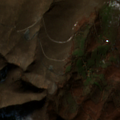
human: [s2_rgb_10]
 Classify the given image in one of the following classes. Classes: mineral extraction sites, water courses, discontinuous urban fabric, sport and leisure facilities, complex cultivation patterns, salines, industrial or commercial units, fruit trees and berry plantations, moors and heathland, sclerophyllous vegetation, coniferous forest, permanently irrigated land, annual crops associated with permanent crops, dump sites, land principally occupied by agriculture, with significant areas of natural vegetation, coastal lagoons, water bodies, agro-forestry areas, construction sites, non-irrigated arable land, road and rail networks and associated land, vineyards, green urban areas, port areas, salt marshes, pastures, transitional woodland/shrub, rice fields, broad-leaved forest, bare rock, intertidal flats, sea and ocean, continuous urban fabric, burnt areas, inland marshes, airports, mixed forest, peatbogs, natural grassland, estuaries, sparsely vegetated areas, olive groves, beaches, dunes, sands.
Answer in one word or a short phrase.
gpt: land principally occupied by agriculture, with significant areas of natural vegetation, broad-leaved forest, coniferous forest, natural grassland